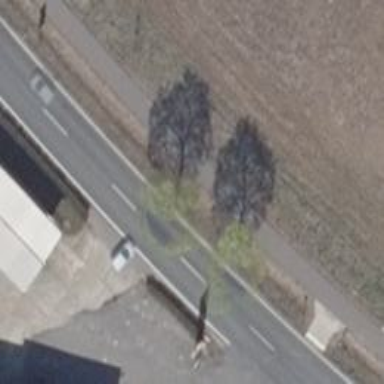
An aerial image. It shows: Secondary road with asphalt surface.